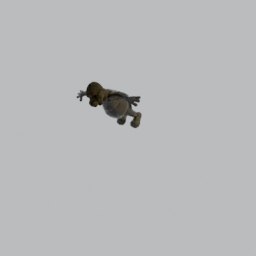
Label: animals